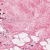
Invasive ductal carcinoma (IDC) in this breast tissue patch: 0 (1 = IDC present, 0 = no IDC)